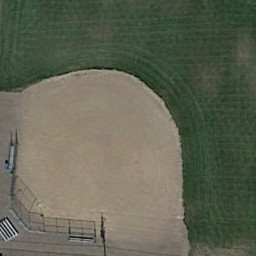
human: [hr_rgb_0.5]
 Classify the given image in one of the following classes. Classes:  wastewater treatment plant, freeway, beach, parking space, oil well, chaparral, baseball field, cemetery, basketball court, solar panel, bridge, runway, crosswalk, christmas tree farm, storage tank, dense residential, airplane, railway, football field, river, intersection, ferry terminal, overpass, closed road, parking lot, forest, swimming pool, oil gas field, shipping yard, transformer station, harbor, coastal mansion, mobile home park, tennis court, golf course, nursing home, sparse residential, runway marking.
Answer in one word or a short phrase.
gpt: baseball field